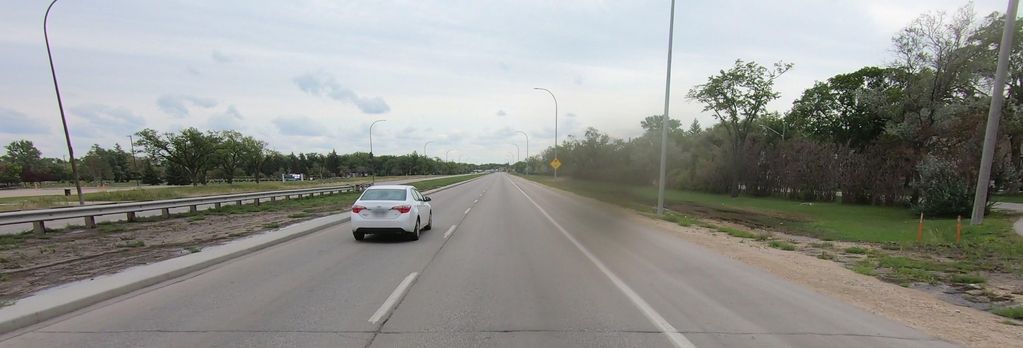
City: winnipeg